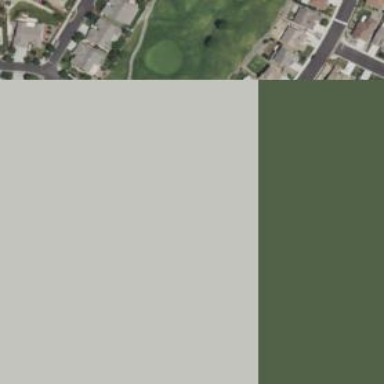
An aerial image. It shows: Rough area on grassy golf course.